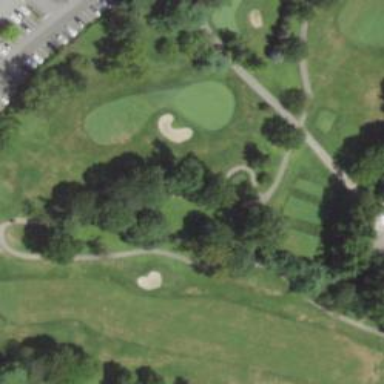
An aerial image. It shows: Service road used as golf cart path.